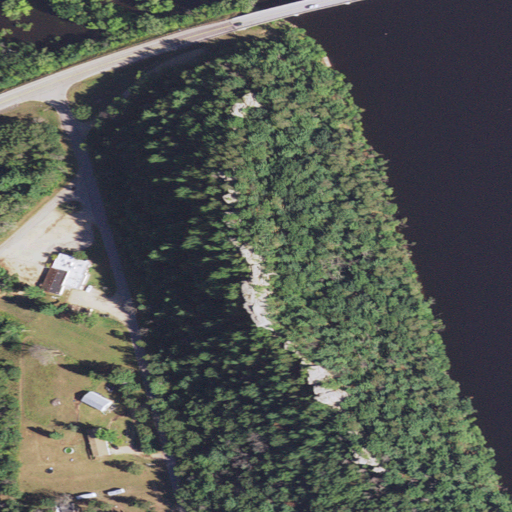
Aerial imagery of mountain in Wisconsin named Petenwell Rock containing evergreen forest, mixed forest, open water, medium intensity development, low intensity development, shrub, open development, woody wetlands, grassland, high intensity development, and herbaceous wetlands